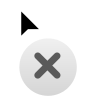
Cursor type: not_allowed
OS/theme: linux-apple-cursor
Variant: black